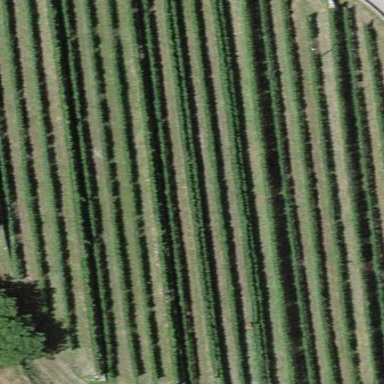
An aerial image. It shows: Vineyard with grape crops.